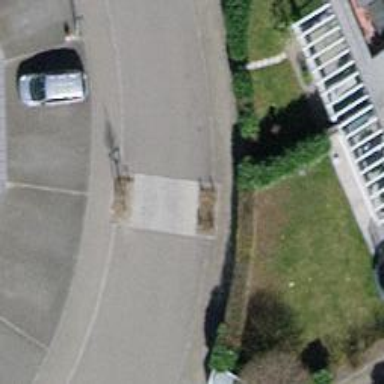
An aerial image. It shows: Traffic calming feature called choker.